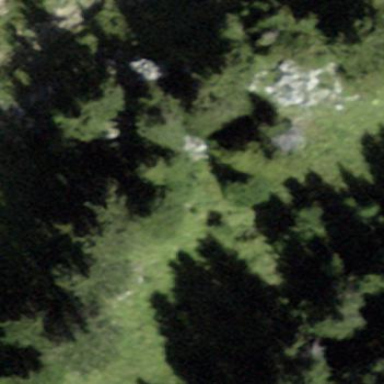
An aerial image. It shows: Forest area.